Field crop: maize
Growth stage: 1
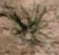
Species: salsola